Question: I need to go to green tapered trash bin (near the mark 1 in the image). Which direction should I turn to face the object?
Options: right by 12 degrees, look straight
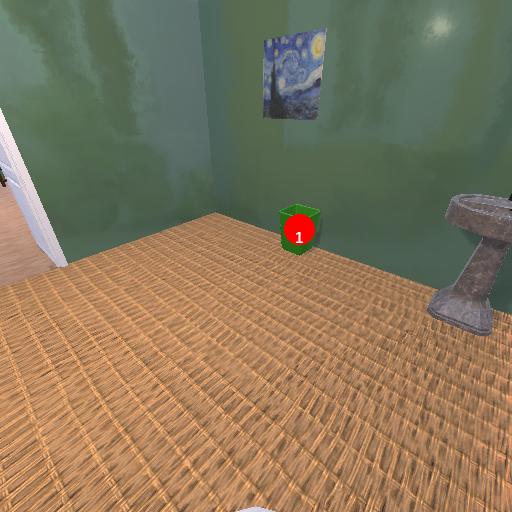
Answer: right by 12 degrees